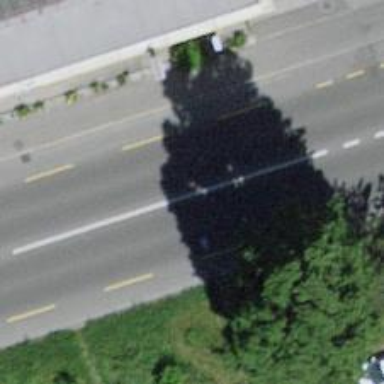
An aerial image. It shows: Primary highway with asphalt surface and designated lane for cyclists.